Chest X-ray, PA view. Patient: 33 years old, sex F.
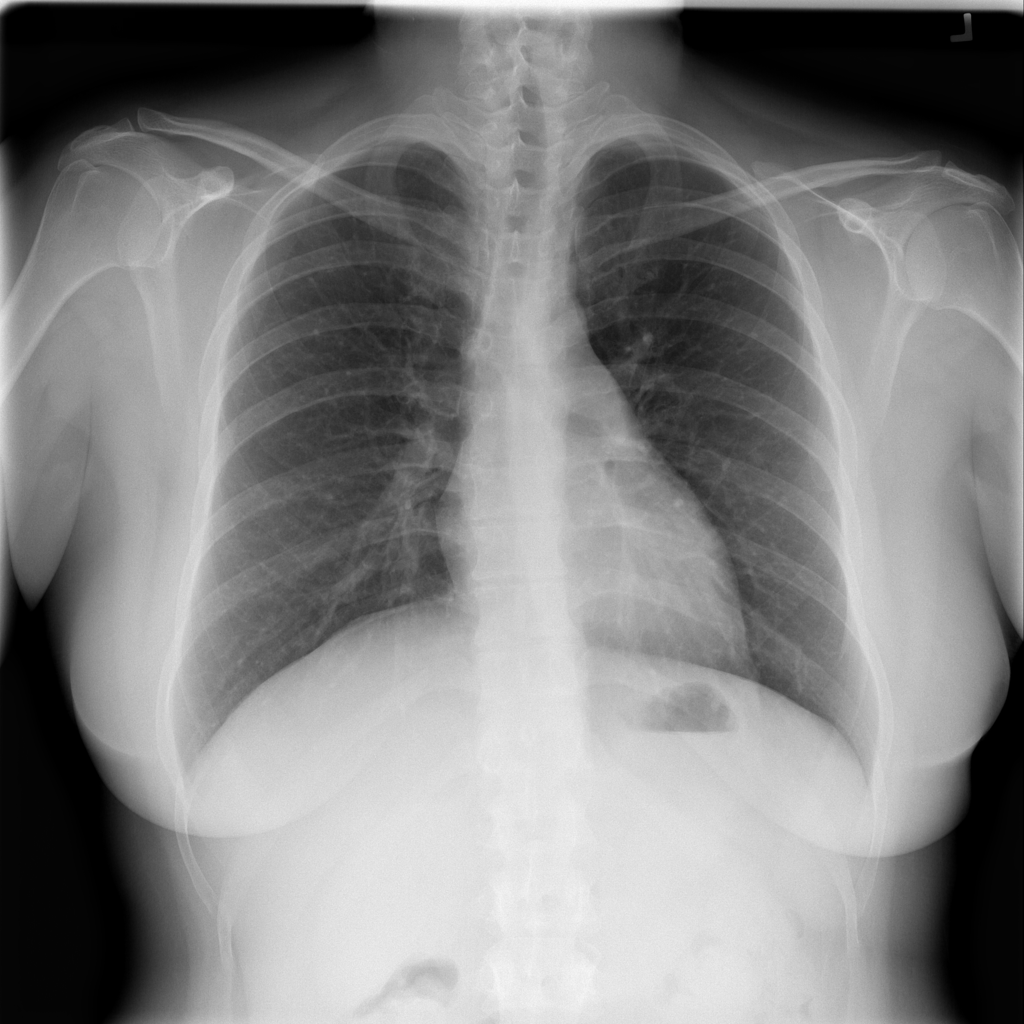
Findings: No Finding